Question: I want to hide a bar when I scroll down a 'Container''s content. The problem is that there is some sort of jittering at the moment when the bar gets hidden or shown up. I suppose there is a conflict of two different paint processes (one linked to the scrolling, and another one to the hide animation). How can I avoid this jittering?
screen recording (of simulator, but also happening on my smartphone):

code snippet (hiding/showing of the bar. It's just a 'ScrollListener'):
'''
....
articleGallery.addScrollListener(this::onGalleryScroll);
....
private boolean ignoreEventHandling;
private void onGalleryScroll(int sX, int sY, int osX, int osY) {
if(ignoreEventHandling) return;
if(sY > SIGNIFICANT_VERT_SCROLL_DELTA) {
if(!bar.isHidden()) {
ignoreEventHandling = true;
bar.setHidden(true);
bar.getParent().animateLayoutAndWait(250);
ignoreEventHandling = false;
log.p("hiding banner due to scroll");
}
} else if (sY < SIGNIFICANT_VERT_SCROLL_DELTA) {
if(bar.isHidden()) {
ignoreEventHandling = true;
bar.setHidden(false);
bar.getParent().animateLayoutAndWait(250);
ignoreEventHandling = false;
log.p("showing up banner after scroll");
}
}
'''
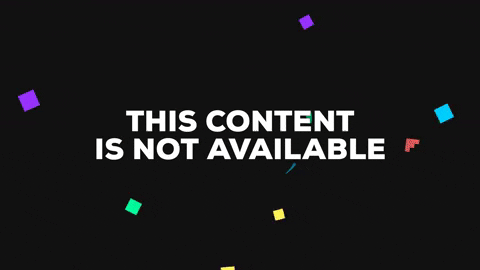
Answer: You are doing an animate layout while the user is actively scrolling and that collides with the current logic. There is a sample of animated title area in the <URL>.
You can also see this in this older tutorial <URL>. The gist of it is that you need to use a specialized title effect.